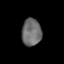
Tissue: lung
Cell type: Fibroblasts
Senescence score: 0.5645
Nuclear area (px): 526
Mean DAPI intensity: 108.432